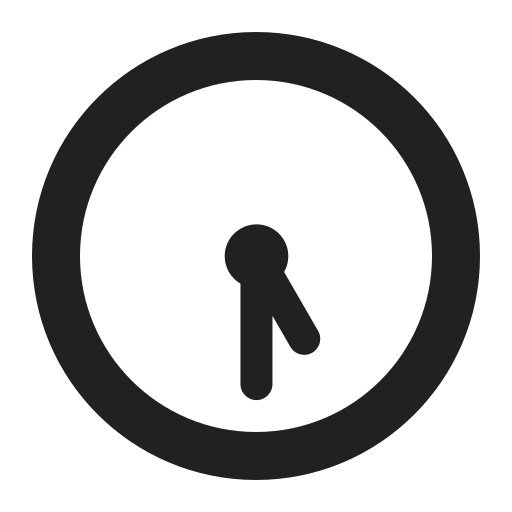
five thirty high contrast